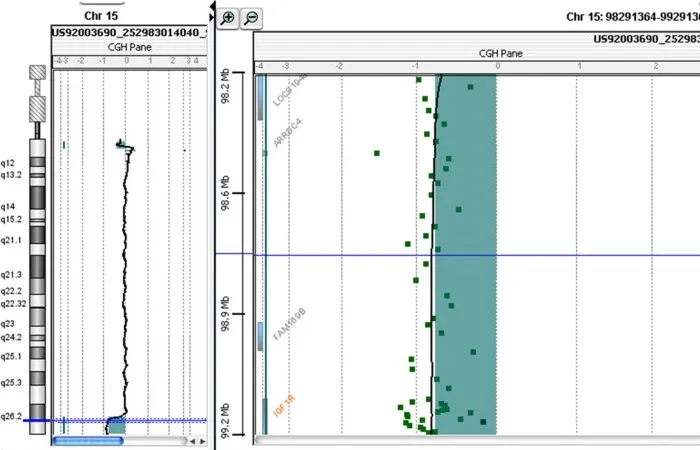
Molecular karyotyping was performed by array-CGH on the proband's DNA using an Agilent 60 K array platform with a resolution of approximately 100 kb. Based on the physical mapping positions of the February 2009 Assembly (GRCh37/hg19) of the UCSC Genome Browser, this analysis showed a deletion of approximately 4,942 Mb that involved the 15q26.2-q26.3 region, with the breakpoint falling between 97,457,185 bp (first deleted oligomer) and 102,399,819 bp (last deleted oligomer).
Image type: chart (chart)